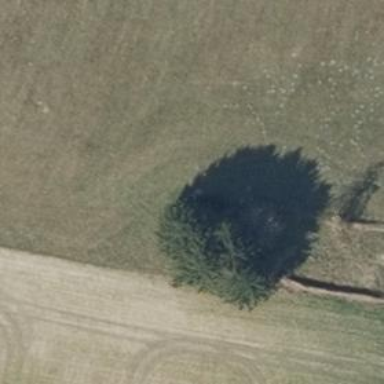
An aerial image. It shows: Evergreen tree with needle-leaved leaves.